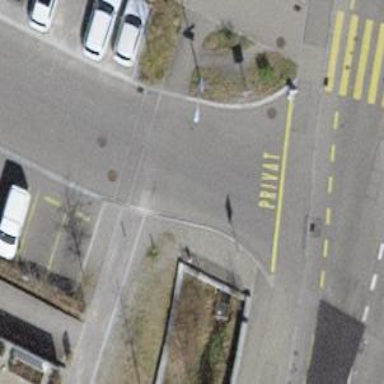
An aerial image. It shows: Footway crossing with unmarked fine gravel surface.